Массивный клин с углом при основании $\alpha$ движется по гладкой горизонтальной поверхности (см. рис.). Сверху на клин опирается тяжелый стержень массы $m$, удерживаемый в вертикальном положении гладкими опорами, в которых он может совершать вертикальные перемещения без трения. Под действием стержня клин движется равномерно.
Найдите коэффициент трения между клином и стержнем и силу, с которой стержень давит на клин, во время движения клина в горизонтальном направлении с постоянной скоростью. Трением клина о горизонтальную поверхность и трением стержня об опоры можно пренебречь.
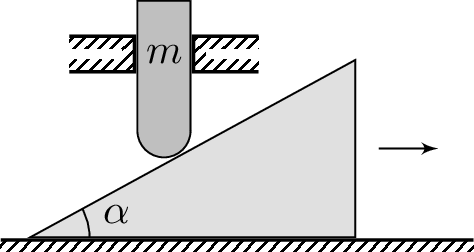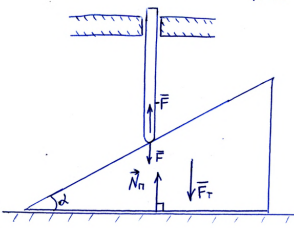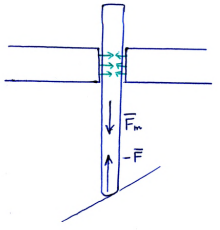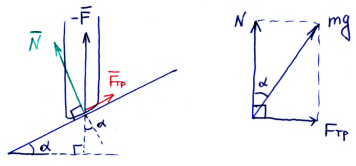
Решение: Так как клин движется с постоянной скоростью, то его ускорение равно нулю $\Rightarrow$ сумма сил, действующих на него, равна нулю.  На клин действуют силы:1. Сила тяжести $\bar F_{т}$ (направлена вертикально)2. Сила реакции опоры $\bar N$ со стороны гладкой поверхности (направлена вертикально)3. Сила $\bar F$ со стороны стержня (направлена вертикально)$$\bar{F}+\bar{F}_т+\bar{N}_п=\overline{0} \Rightarrow-\bar{F}=\bar{N}_п+\bar{F}_т$$$\bar{N}_п+\bar{F}_т$ — направлены вертикально.Следовательно, сила $\bar F$ направлена по вертикали.Рассмотрим силы, действующие на стержень.  В силу отсутствия трения между опорами и стержнем силы реакции со стороны опор направлены горизонтально. Т.к. клин движется равномерно, то стержень тоже движется равномерно.Поэтому $-\bar{F}+\bar{F}_m=\overline{0}$, то есть сумма вертикальных сил, действующих на стержень, равна нулю.$F_m=m g \Rightarrow|\bar{F}|=m g$.Теперь посмотрим на место соприкосновения стержня с клином:  $-\bar{F} =\bar{N}+\overline{F_{тр}}$ $F_{тр} =\mu N, $ т.к. клин и стержень скользят друг относительно друга.Имеем $\operatorname{tg} \alpha=\frac{F_{тр}}{N}$ из рисунка справа.Поэтому $\mu=\operatorname{tg} \alpha$.Также по теореме Пифагора $F_{тр}^2+N^2=(m g)^2$,то есть $N^2\left(1+\operatorname{tg}^2 \alpha\right)=(m g)^2$$m g=\frac{N}{\cos \alpha}, \quad N=m g \cos \alpha$.
Ответ: $\mu=\operatorname{tg}\alpha$ — коэффициент трения между стержнем и клином.$N=mg\cos \alpha$ — сила, с которой стержень давит на клин (или клин давит на стержень).
Темы:
T, Механика, Динамика, Всероссийские, Трение